Interaction volume radius: 5 \u00c5
Interaction volume height: 40 \u00c5
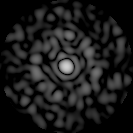
Disorder parameter: 0.8508